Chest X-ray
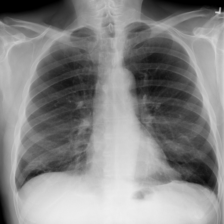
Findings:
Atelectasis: positive
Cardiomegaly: negative
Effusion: negative
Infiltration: positive
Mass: negative
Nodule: negative
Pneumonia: negative
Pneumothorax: negative
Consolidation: negative
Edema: negative
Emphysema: negative
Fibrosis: negative
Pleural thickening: negative
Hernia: negative